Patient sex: M
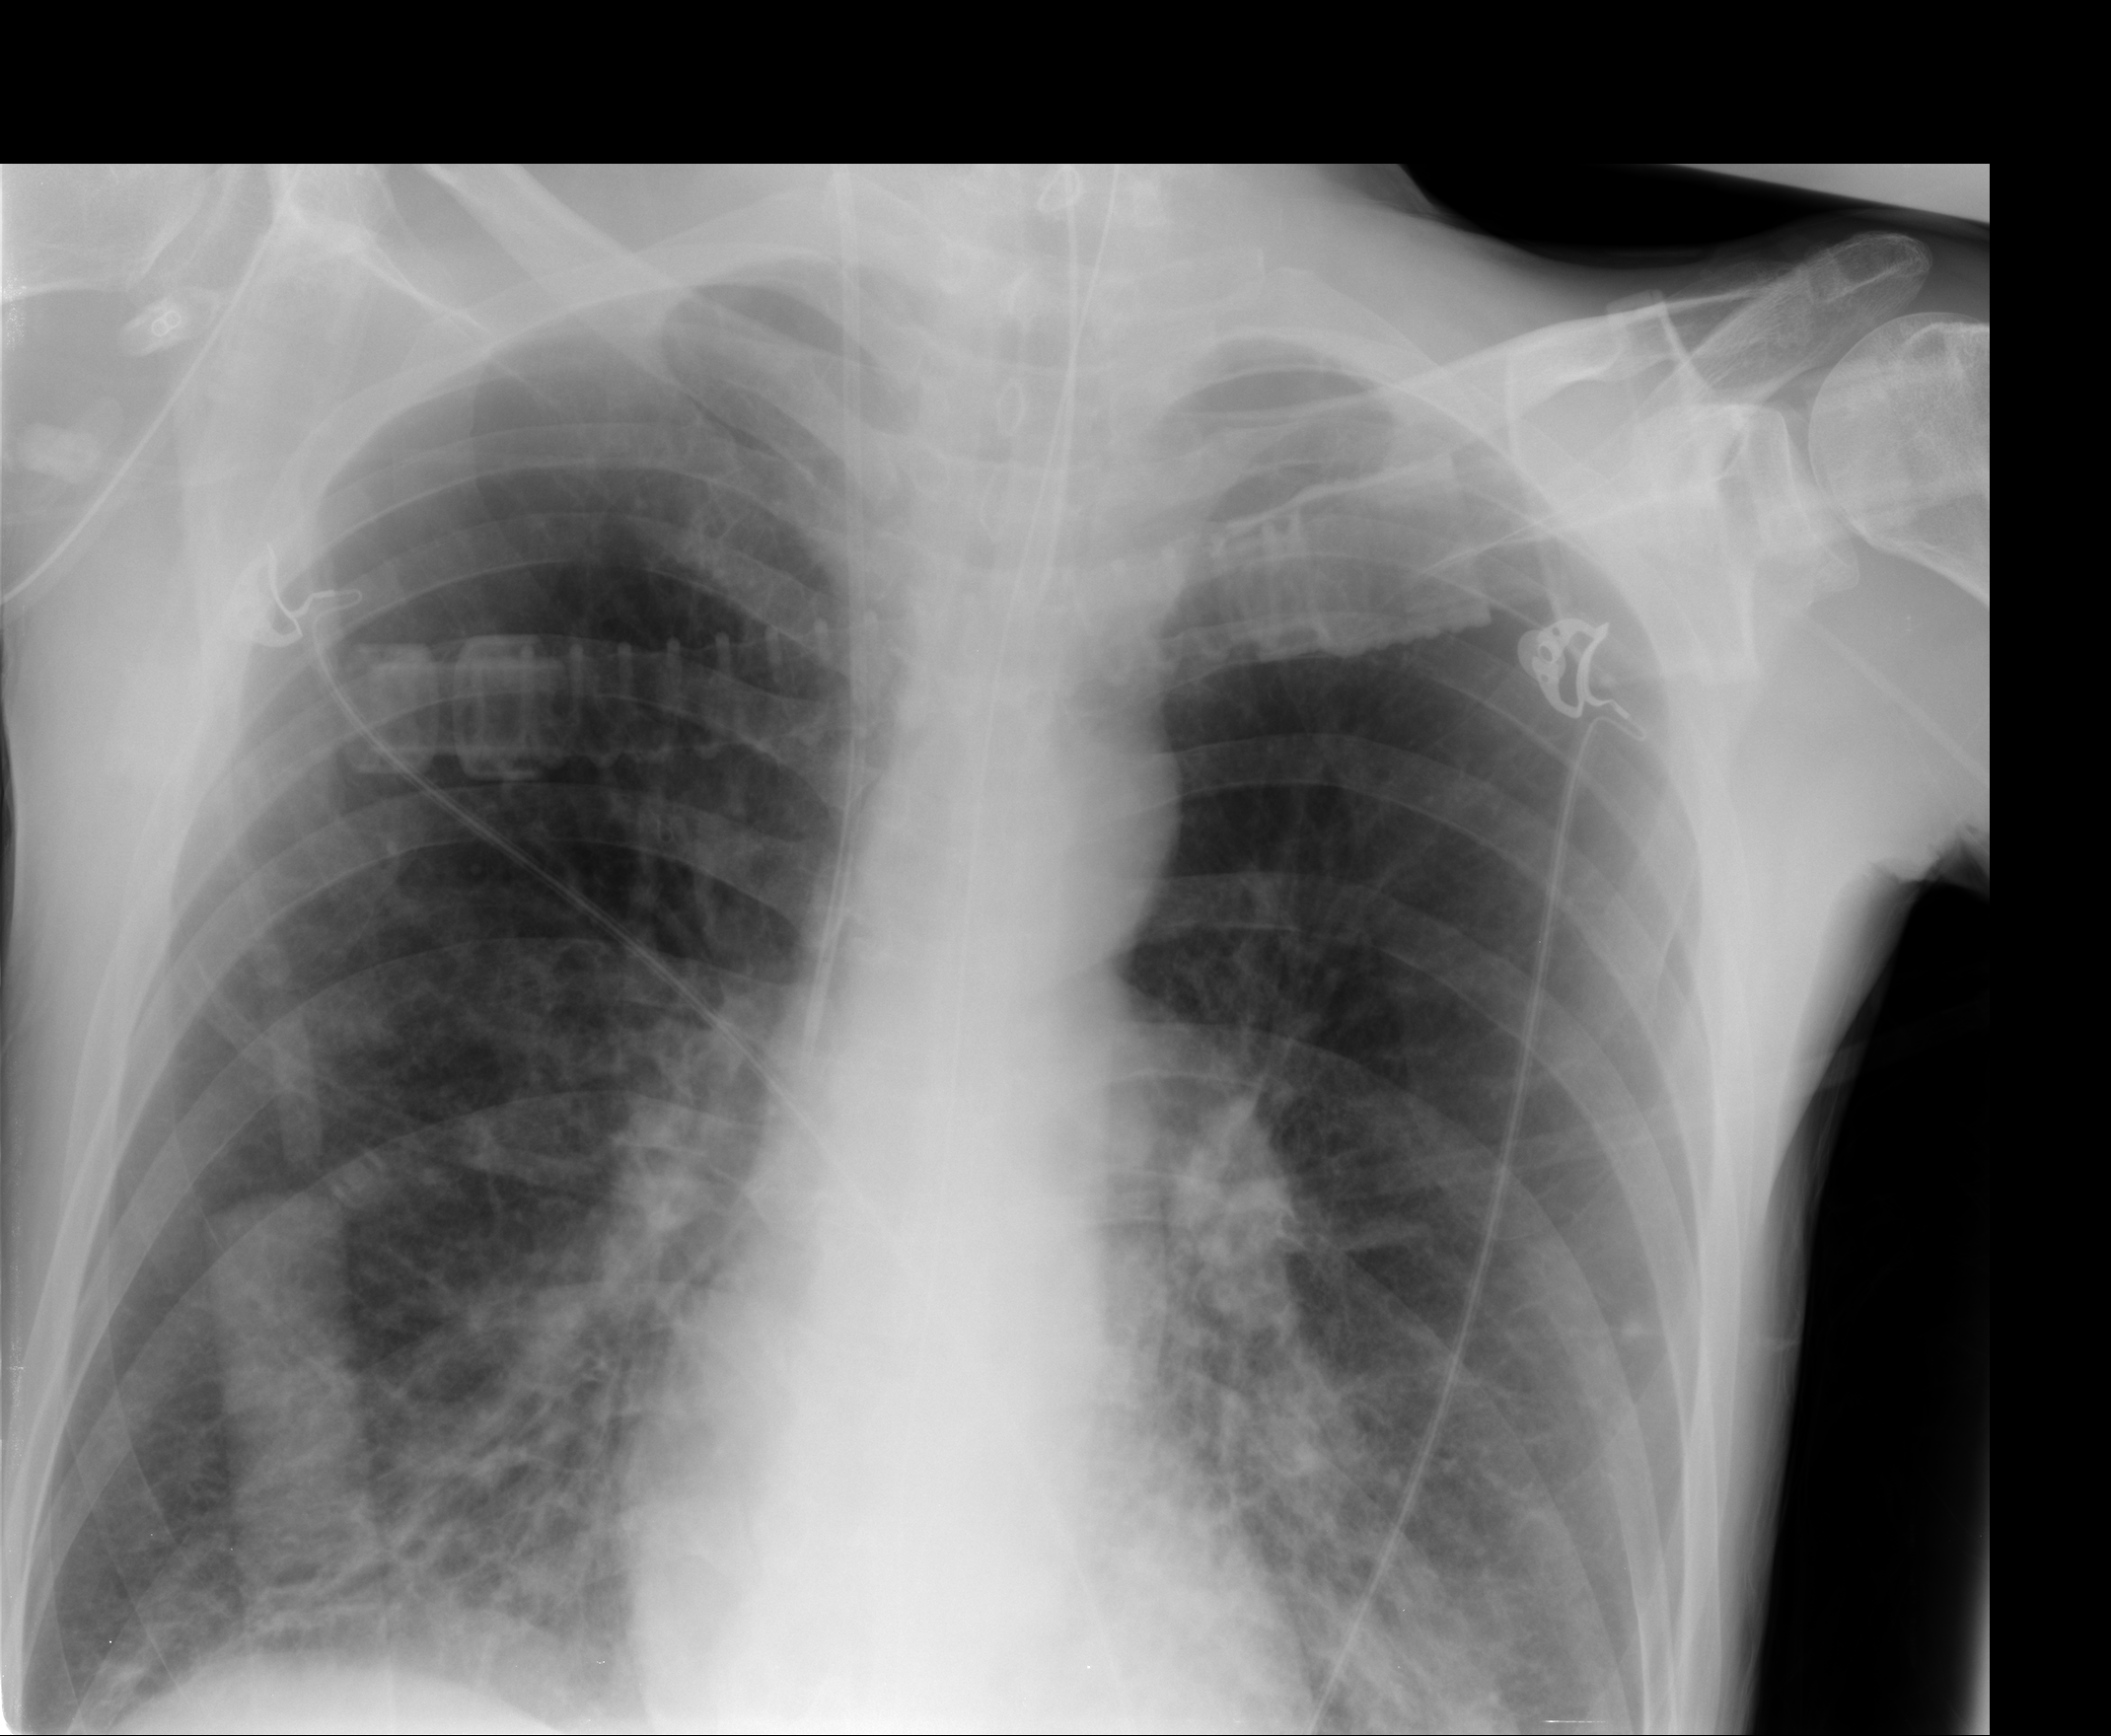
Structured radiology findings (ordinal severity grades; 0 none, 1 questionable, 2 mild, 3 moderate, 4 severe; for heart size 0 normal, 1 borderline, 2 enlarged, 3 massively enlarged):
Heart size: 0
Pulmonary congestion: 1
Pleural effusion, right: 0
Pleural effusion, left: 0
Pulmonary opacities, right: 1
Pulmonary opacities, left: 1
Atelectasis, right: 1
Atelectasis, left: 2